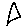
Label: triangle